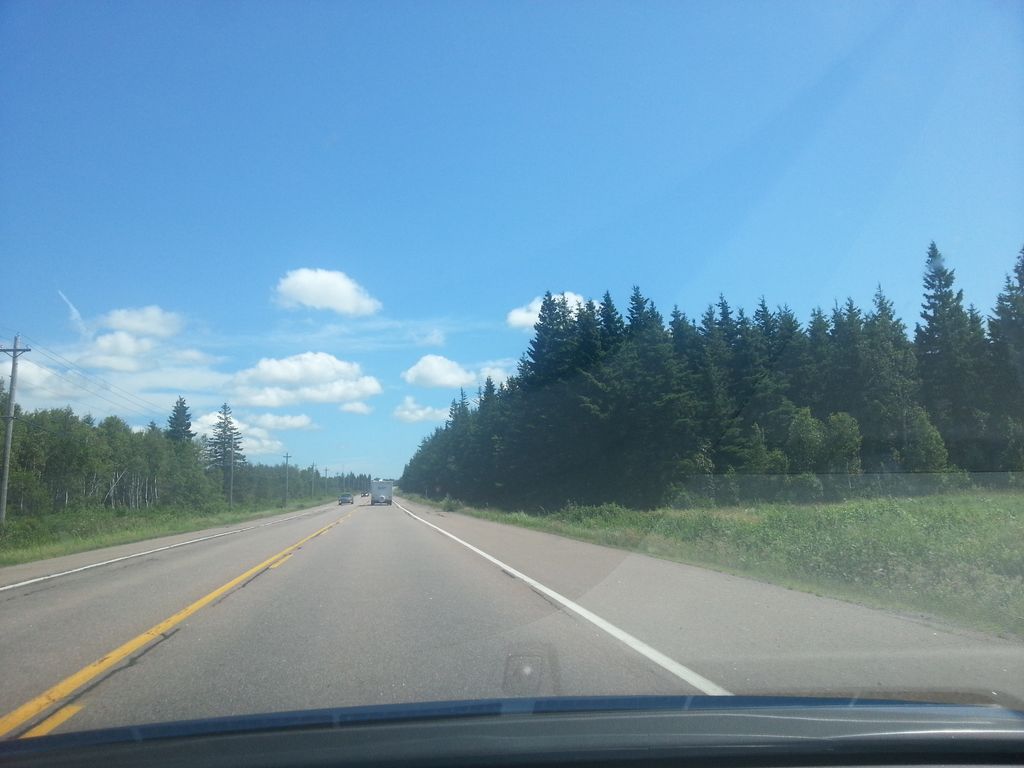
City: charlottetown